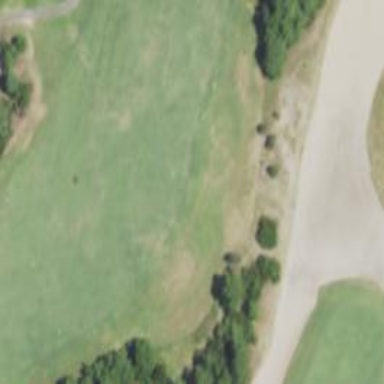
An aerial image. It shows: Golf bunker filled with natural sand.